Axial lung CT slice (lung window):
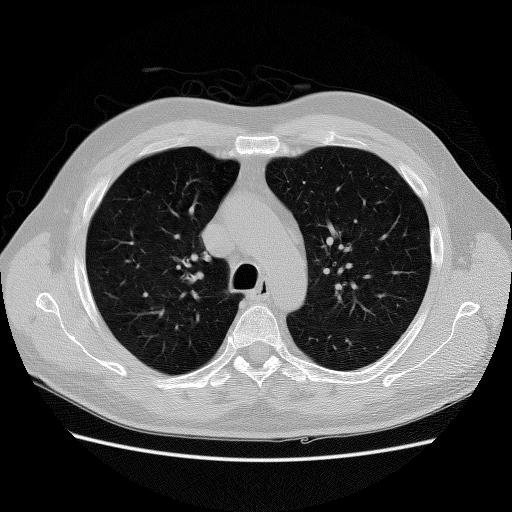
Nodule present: no